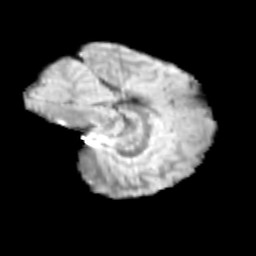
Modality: T2w
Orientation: sagittal
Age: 10
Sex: male
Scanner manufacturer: siemens
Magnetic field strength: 3 T
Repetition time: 3.8 s
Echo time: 0.07 s